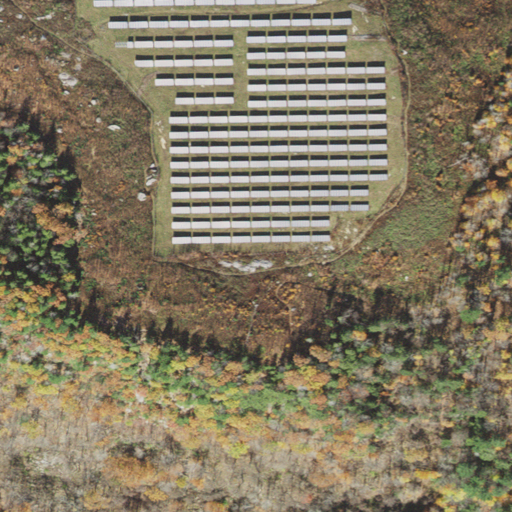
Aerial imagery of mountain in Massachusetts named Chestnut Hill containing shrub, mixed forest, deciduous forest, grassland, and woody wetlands